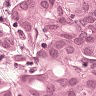
Metastatic tissue present: yes